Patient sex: F
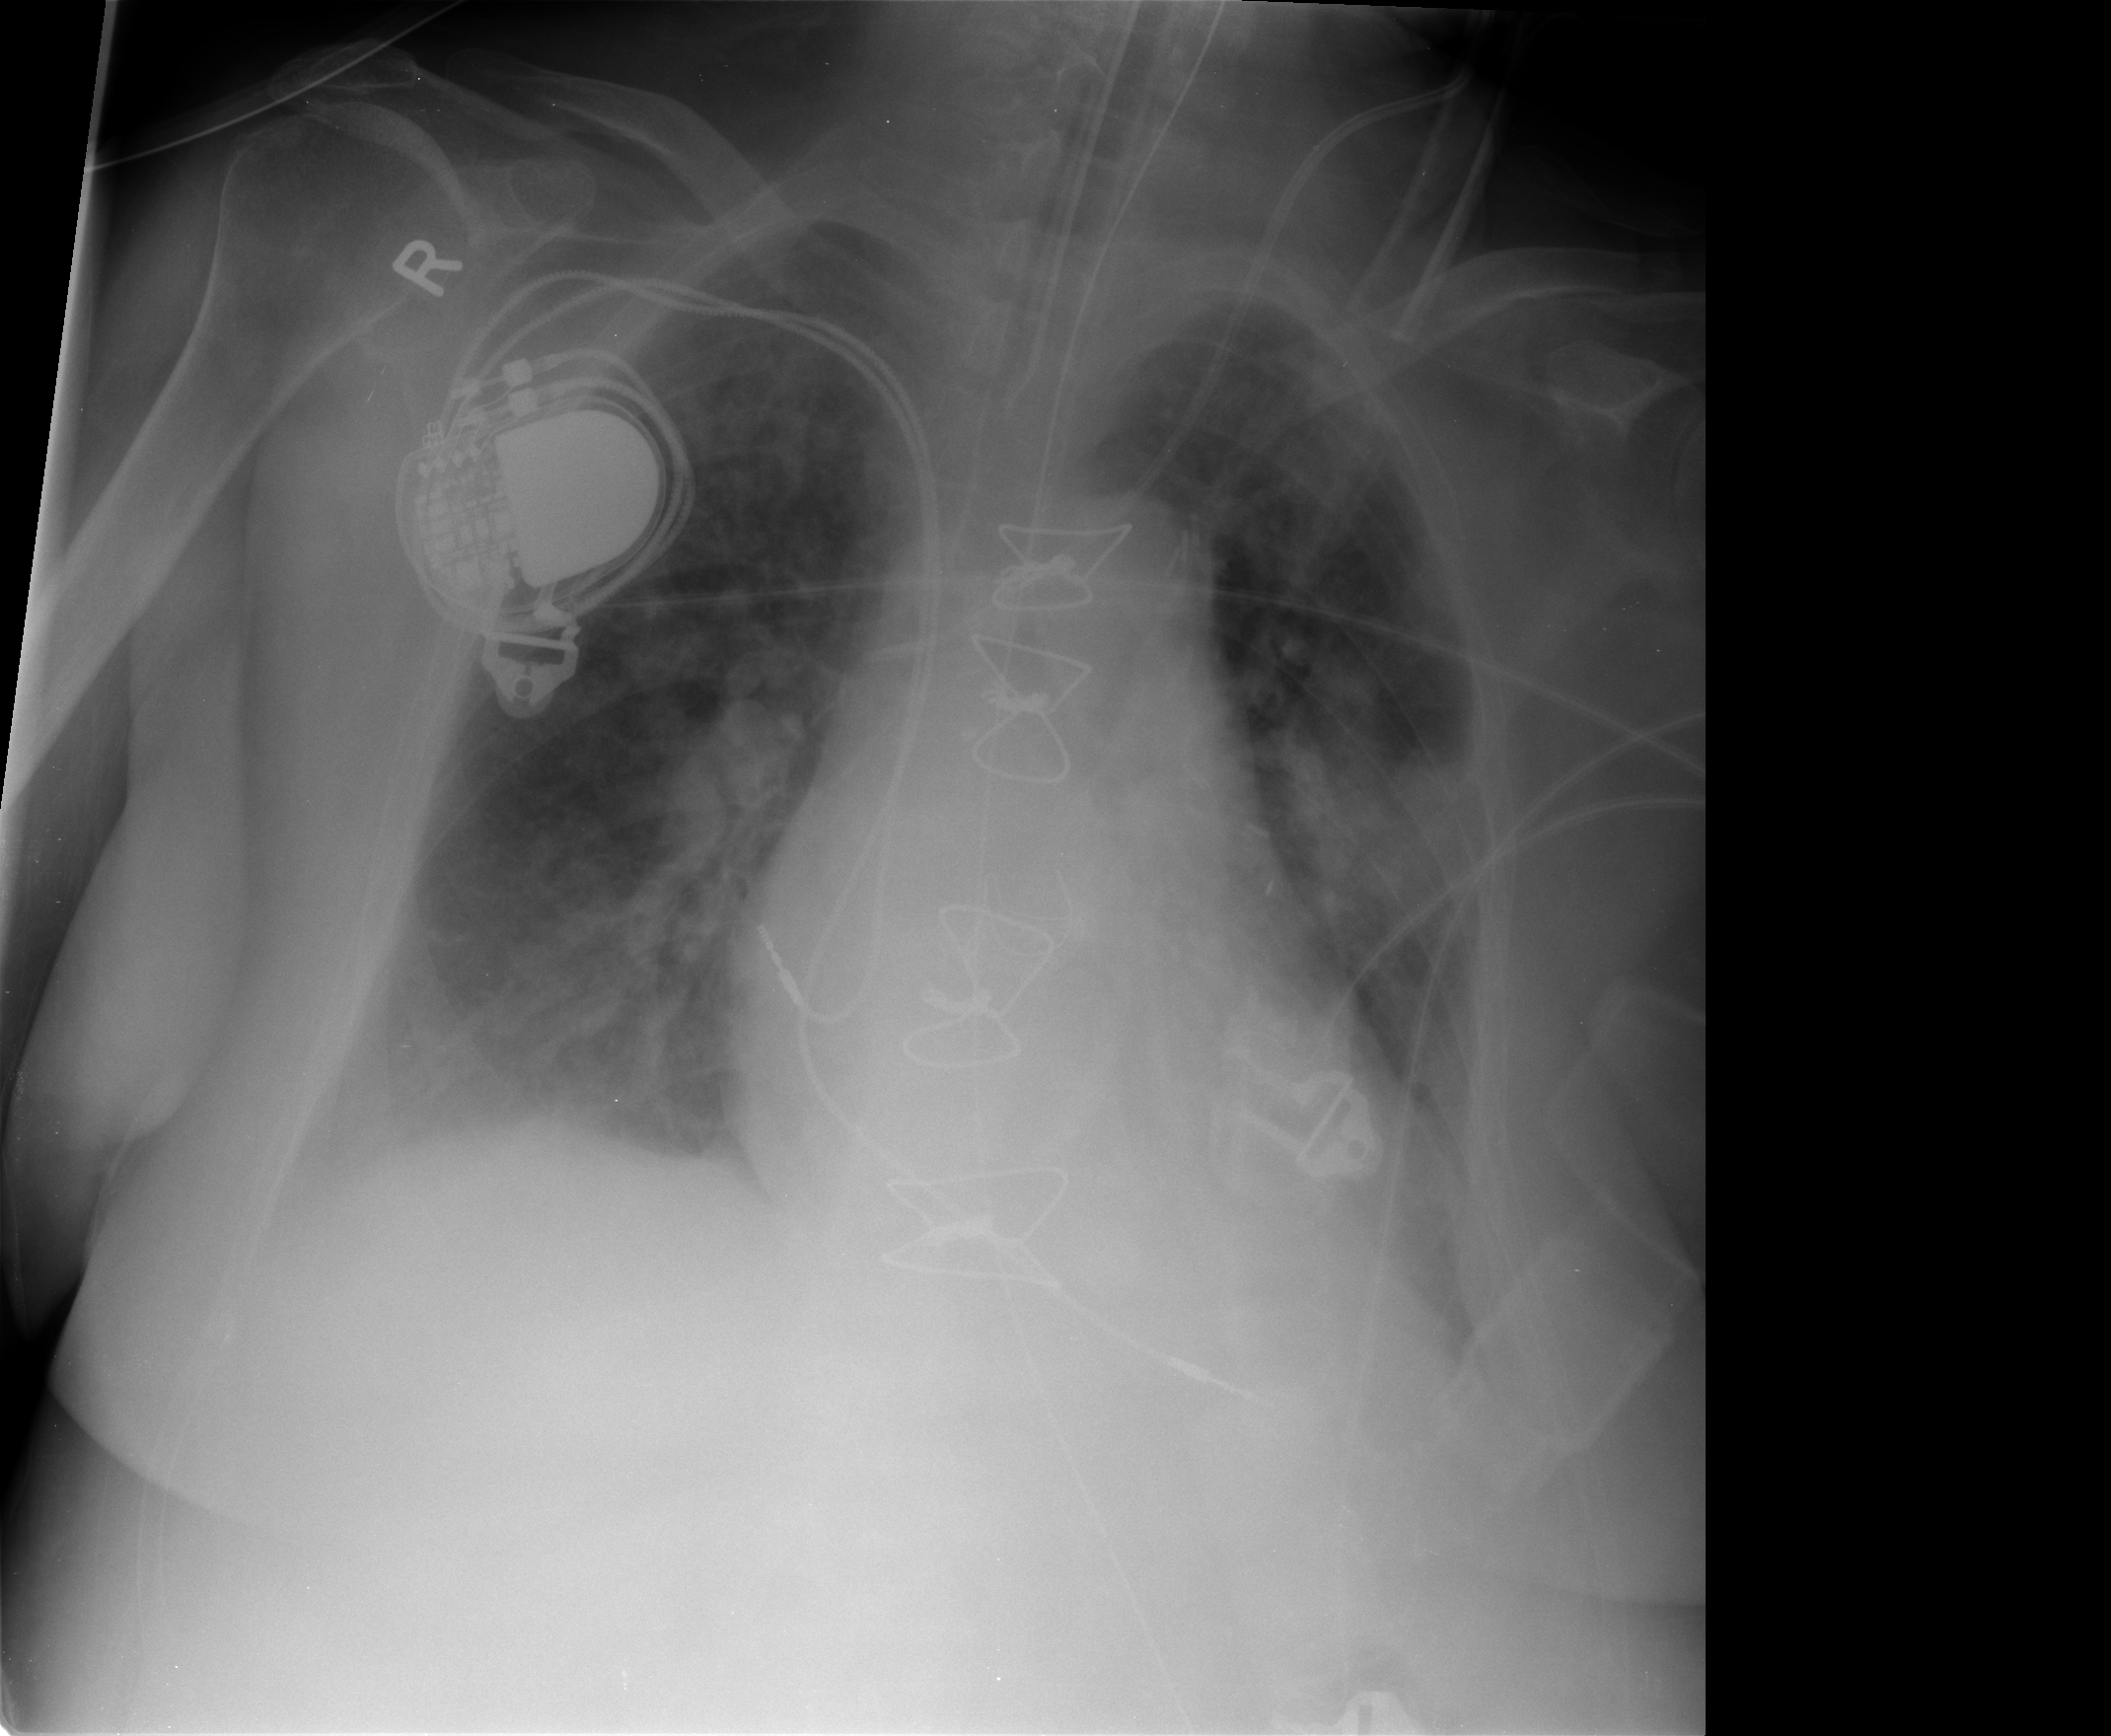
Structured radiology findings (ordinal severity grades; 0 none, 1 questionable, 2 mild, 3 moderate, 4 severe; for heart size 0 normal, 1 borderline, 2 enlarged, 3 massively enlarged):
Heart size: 1
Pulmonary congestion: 2
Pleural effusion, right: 2
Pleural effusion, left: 1
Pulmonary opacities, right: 2
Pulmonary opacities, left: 3
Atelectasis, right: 2
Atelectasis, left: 2